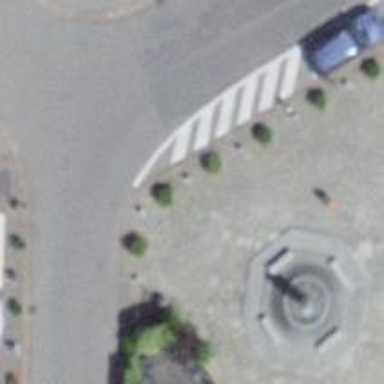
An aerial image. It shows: Bollard.